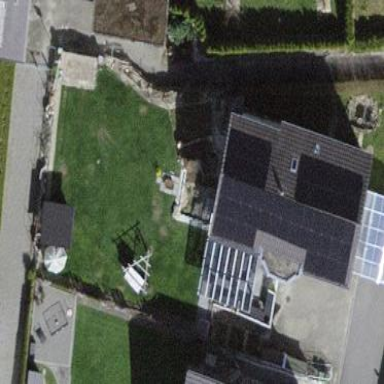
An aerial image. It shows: Solar power generator using photovoltaic method with solar photovoltaic panel types.